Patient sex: M
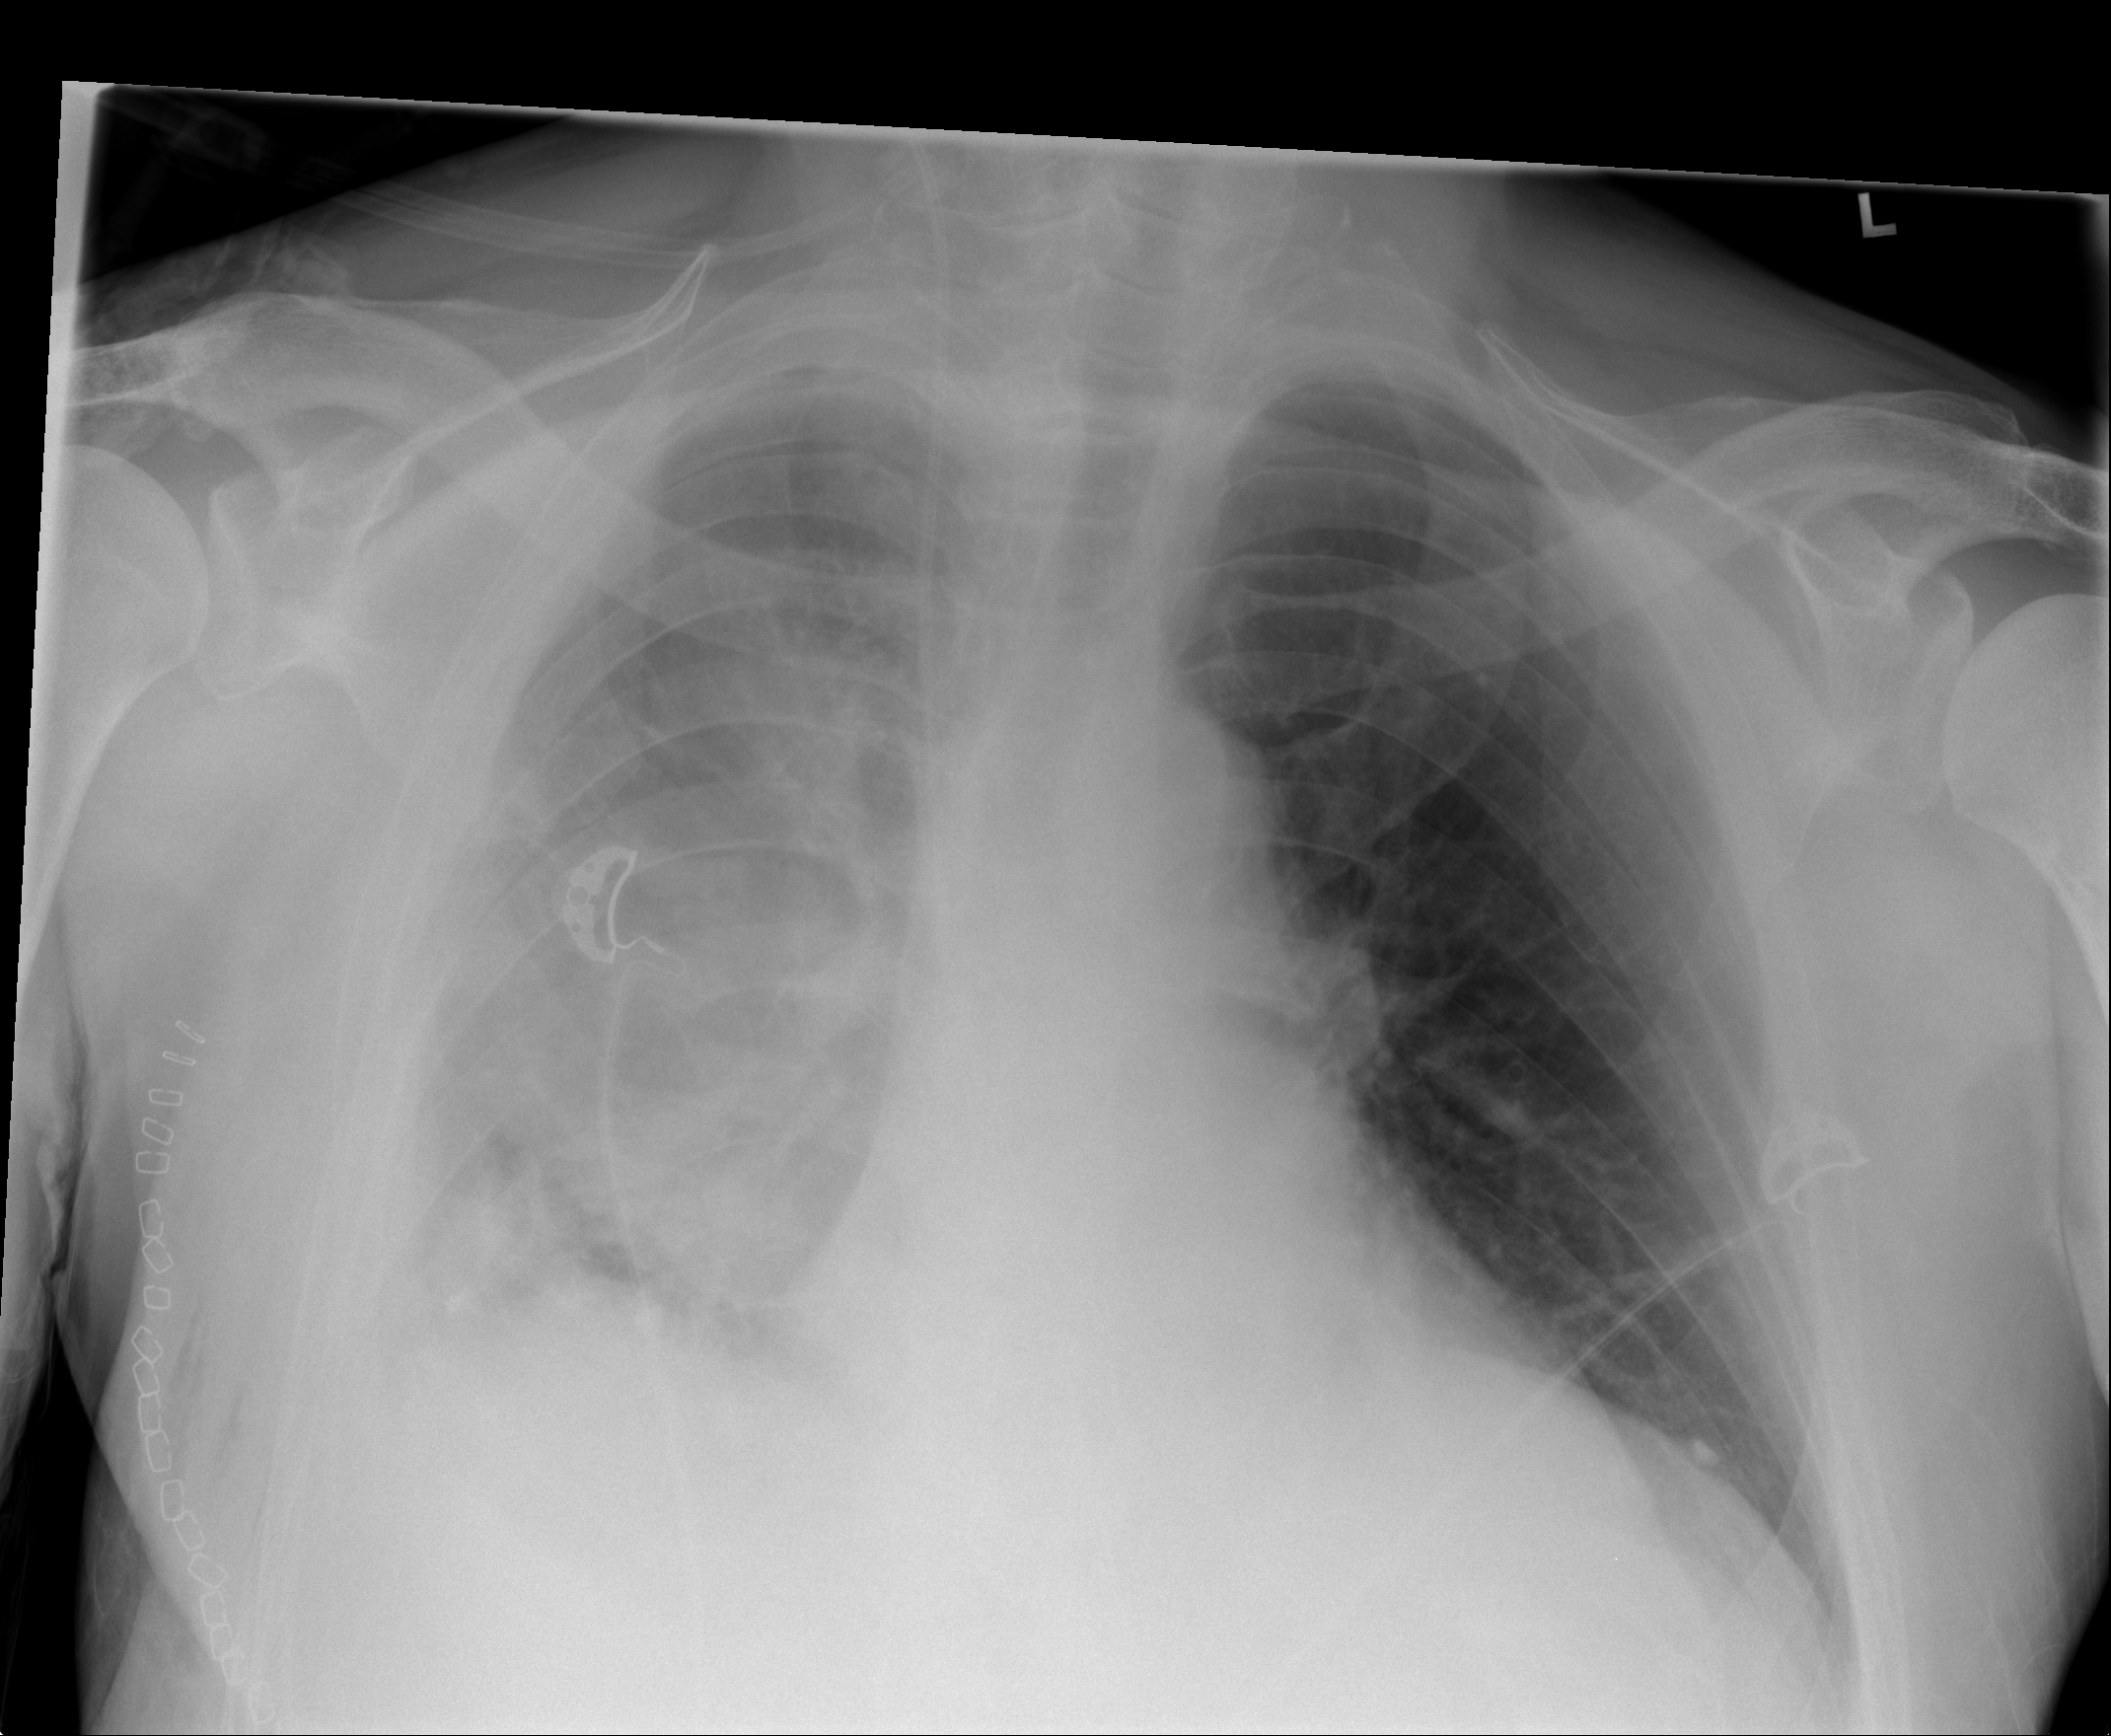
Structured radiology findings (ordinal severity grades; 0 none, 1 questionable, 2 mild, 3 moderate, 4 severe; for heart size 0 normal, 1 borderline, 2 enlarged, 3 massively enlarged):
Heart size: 2
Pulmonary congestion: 0
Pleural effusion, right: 2
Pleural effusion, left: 0
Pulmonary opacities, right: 3
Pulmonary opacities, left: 0
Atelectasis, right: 3
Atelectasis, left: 0